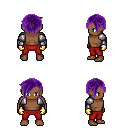
a pixel art fantasy rpg character, male body template, human, dark skin, steel arm armor, red pants, purple pixie cut hairstyle, gold gloves, four views (front, back, left, right), 2x2 character sprite sheet, small pixel art, hard edges, no anti-aliasing